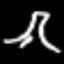
Label: The Eiffel Tower